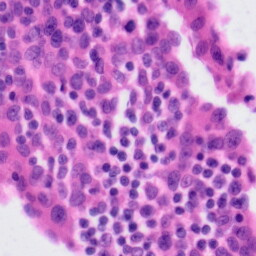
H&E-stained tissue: Tonsil